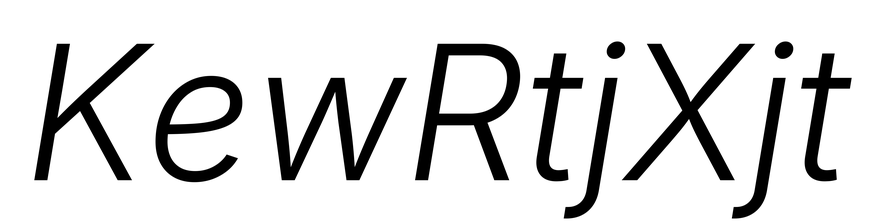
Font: Inter-Italic_Light_Italic